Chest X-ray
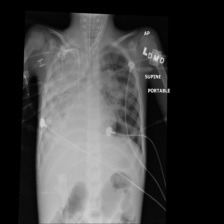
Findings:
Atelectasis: negative
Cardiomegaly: negative
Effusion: negative
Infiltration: negative
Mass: negative
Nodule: negative
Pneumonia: negative
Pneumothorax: negative
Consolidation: negative
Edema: negative
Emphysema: negative
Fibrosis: negative
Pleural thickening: negative
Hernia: negative